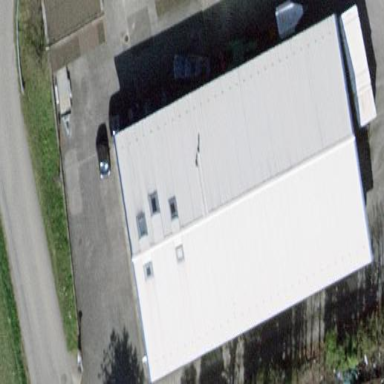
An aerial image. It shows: Car repair shop located in building.